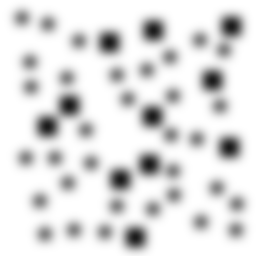
Squares: 11
Triangles: 0
Stars: 33
Total shapes: 44